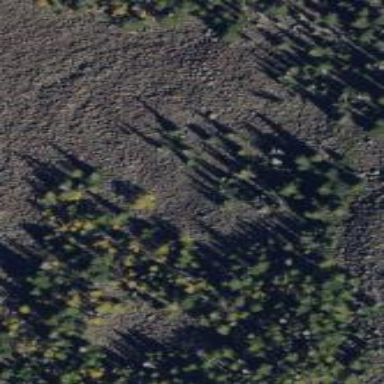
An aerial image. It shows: Natural scree.